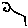
Label: circle